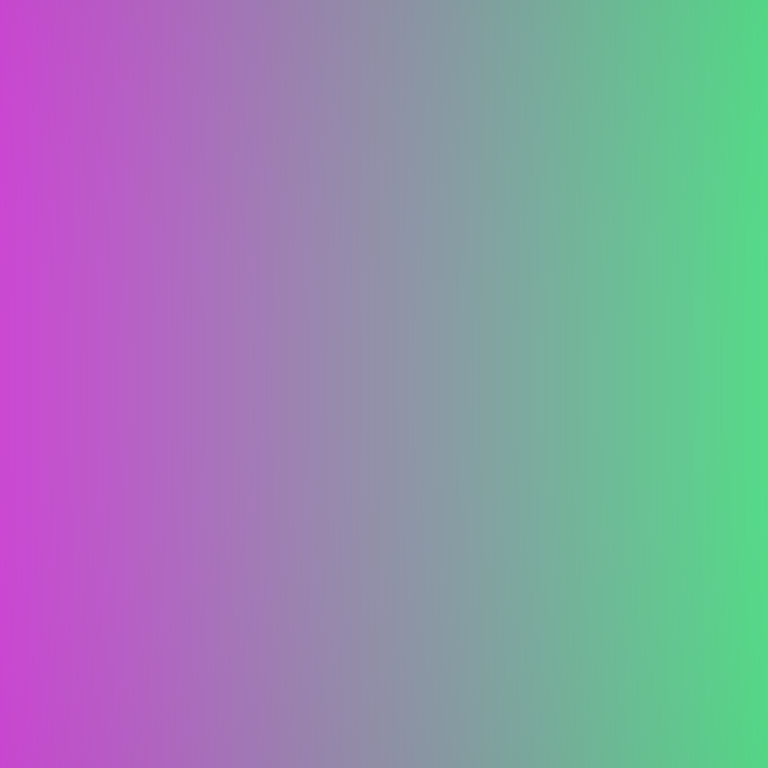
Abstract light effect, smooth gradient from violet to green, calm atmosphere, soft blend, no room, no furniture, no objects.